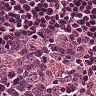
Metastatic tissue present: no